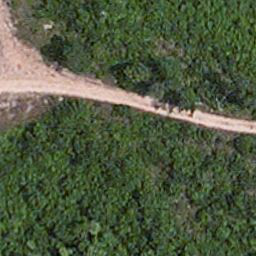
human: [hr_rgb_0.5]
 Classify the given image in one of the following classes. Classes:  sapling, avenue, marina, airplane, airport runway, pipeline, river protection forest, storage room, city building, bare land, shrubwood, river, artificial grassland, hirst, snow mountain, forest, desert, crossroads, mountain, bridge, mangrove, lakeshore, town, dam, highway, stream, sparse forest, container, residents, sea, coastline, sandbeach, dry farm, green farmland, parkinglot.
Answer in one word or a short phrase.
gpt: avenue